Interaction volume radius: 5 \u00c5
Interaction volume height: 35 \u00c5
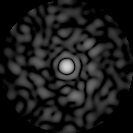
Disorder parameter: 0.8359